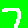
Digit: 7